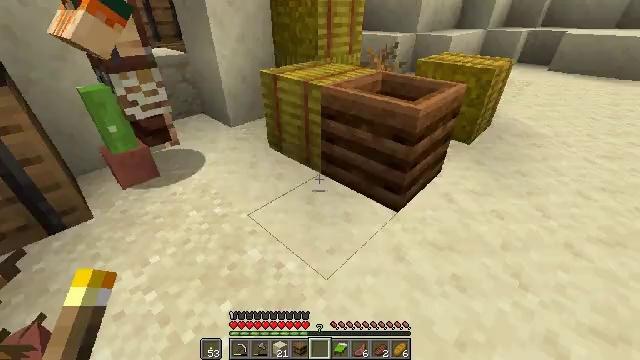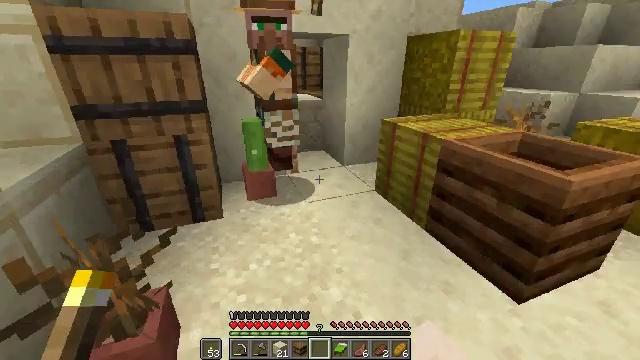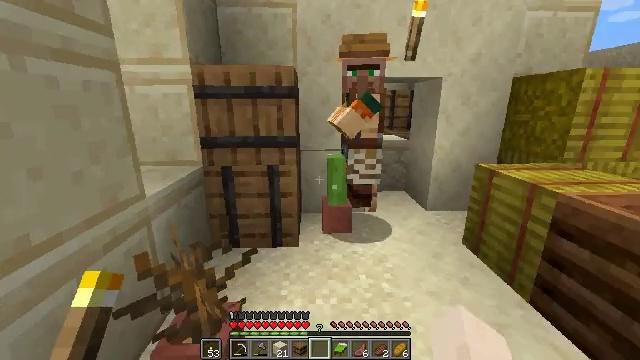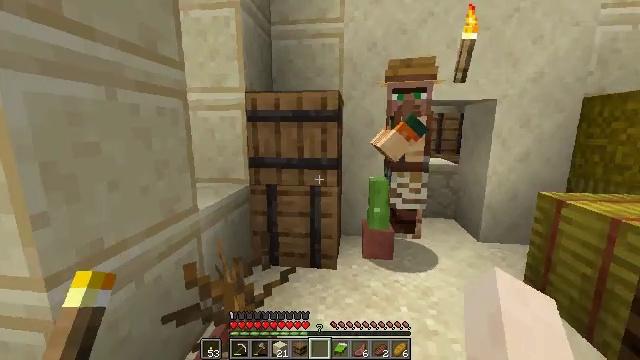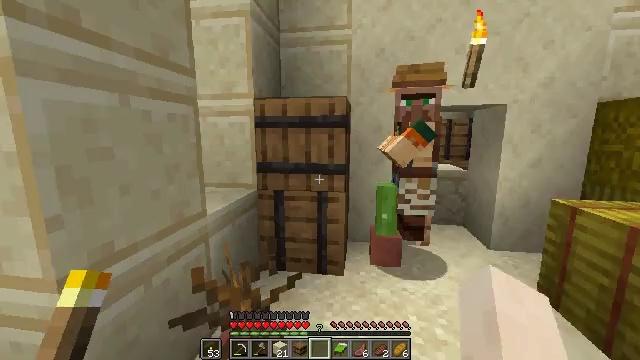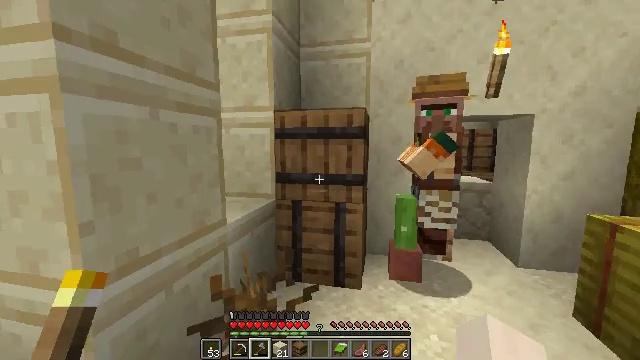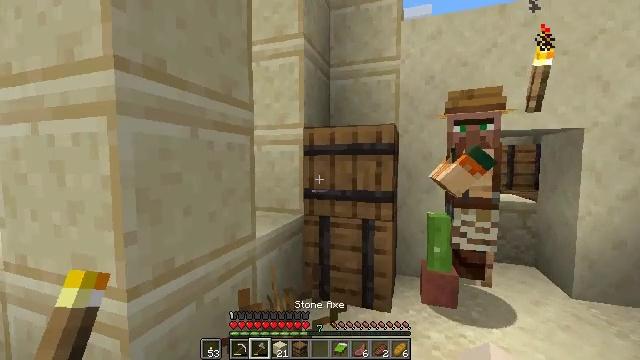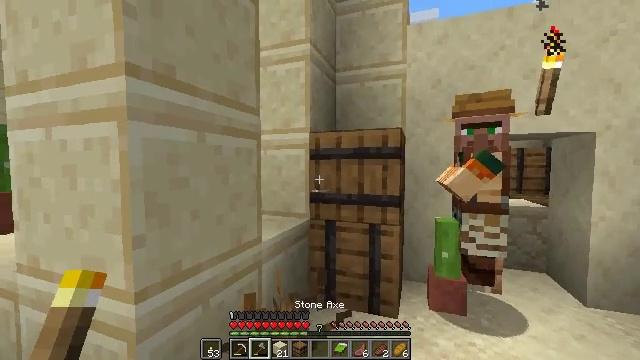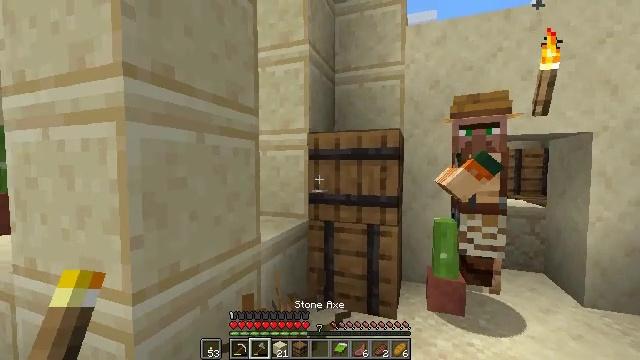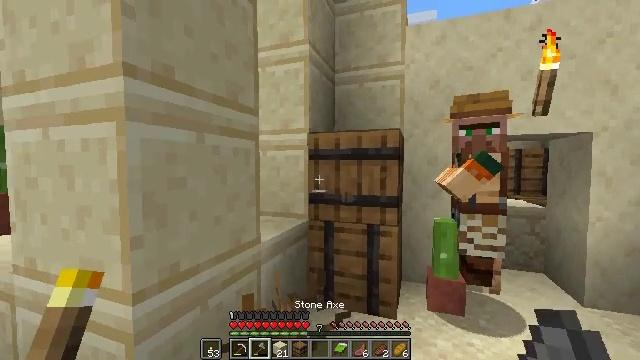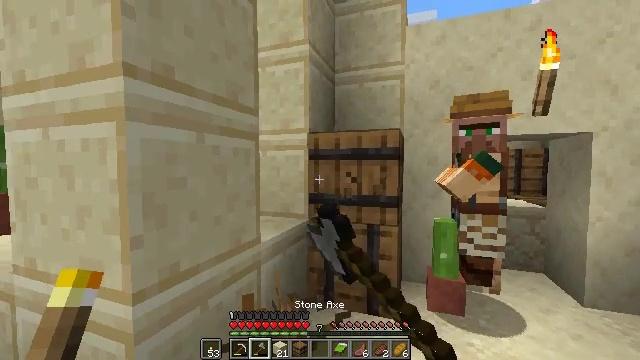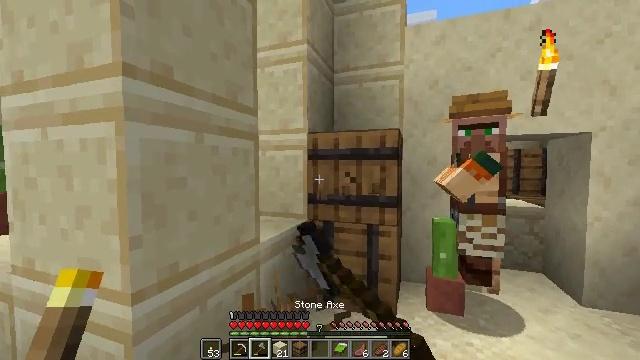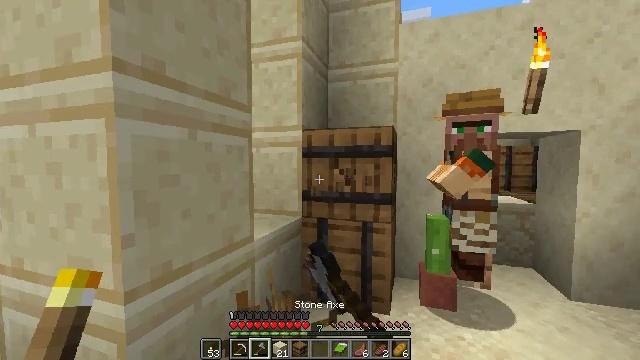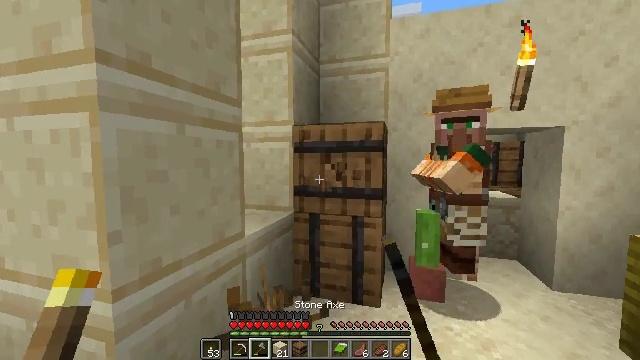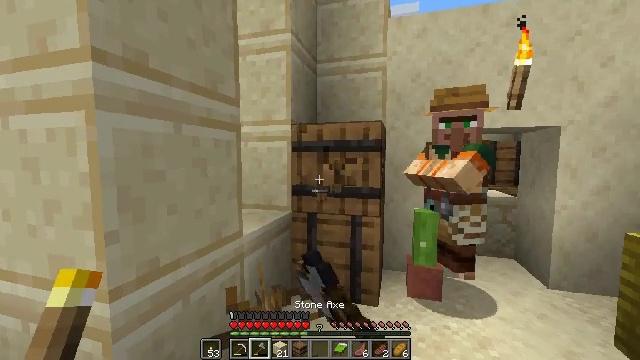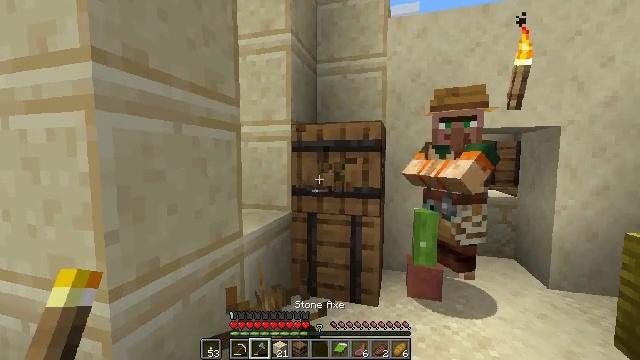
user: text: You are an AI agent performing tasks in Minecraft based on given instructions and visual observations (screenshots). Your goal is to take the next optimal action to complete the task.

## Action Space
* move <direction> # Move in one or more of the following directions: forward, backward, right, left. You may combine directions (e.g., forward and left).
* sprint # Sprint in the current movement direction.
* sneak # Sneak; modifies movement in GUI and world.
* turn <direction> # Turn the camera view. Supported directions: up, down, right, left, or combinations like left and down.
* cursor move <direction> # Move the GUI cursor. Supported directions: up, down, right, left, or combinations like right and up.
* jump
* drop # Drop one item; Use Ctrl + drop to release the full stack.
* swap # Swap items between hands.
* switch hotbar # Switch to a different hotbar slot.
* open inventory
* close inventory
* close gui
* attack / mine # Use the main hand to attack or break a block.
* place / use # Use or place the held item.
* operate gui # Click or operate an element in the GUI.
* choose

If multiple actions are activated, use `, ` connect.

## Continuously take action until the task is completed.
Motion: motion action
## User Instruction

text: Break the barrel to collect it.
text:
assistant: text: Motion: turn left and up
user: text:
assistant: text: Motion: turn left and up
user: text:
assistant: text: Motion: turn left and up
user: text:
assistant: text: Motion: turn left and up
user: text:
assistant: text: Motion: turn left and up, switch to hotbar 2
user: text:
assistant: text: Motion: turn left and up, switch to hotbar 2
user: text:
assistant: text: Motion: turn left, switch to hotbar 2
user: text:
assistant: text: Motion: no_op
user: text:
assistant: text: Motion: attack / mine
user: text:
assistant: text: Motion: attack / mine
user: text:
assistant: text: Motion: attack / mine
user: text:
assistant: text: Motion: turn right, attack / mine
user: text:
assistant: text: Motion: turn right and down, attack / mine
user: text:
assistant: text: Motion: attack / mine
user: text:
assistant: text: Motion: attack / mine
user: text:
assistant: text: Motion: attack / mine
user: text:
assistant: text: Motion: attack / mine
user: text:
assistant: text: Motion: attack / mine
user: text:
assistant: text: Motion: attack / mine
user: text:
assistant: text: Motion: attack / mine
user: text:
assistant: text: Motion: attack / mine
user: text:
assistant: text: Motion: attack / mine
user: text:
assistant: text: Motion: attack / mine
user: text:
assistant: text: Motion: turn down, attack / mine
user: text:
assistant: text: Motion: attack / mine
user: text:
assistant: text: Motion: turn right and down, attack / mine
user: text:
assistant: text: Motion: turn down, attack / mine
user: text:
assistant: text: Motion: attack / mine
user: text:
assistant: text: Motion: attack / mine
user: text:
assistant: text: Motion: turn down, attack / mine